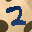
Label: 2